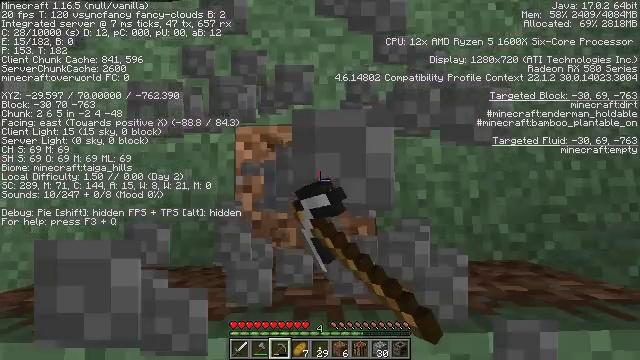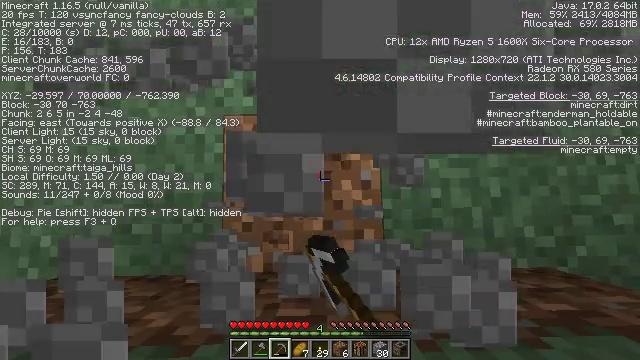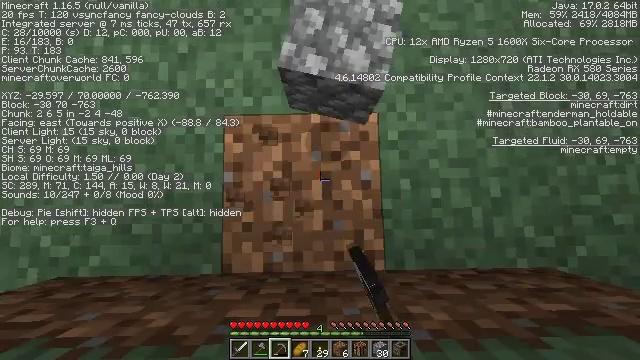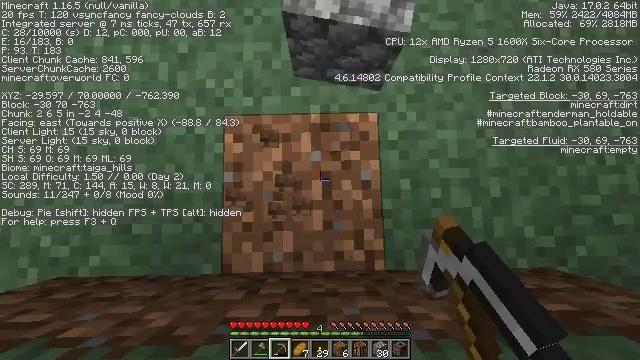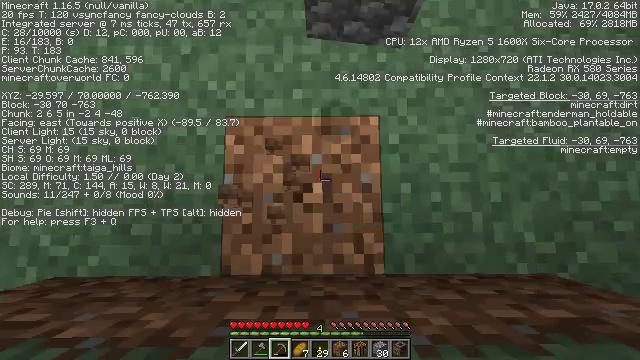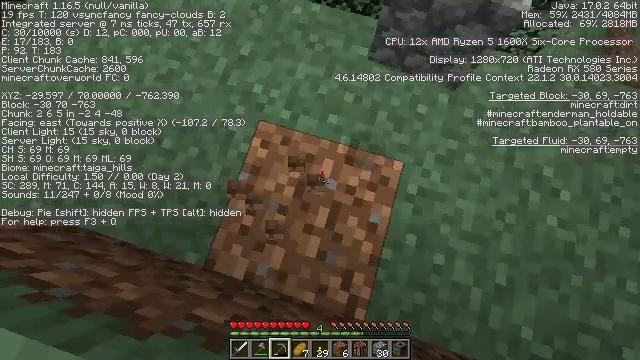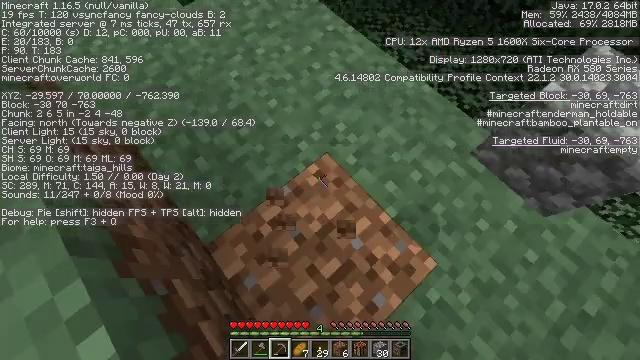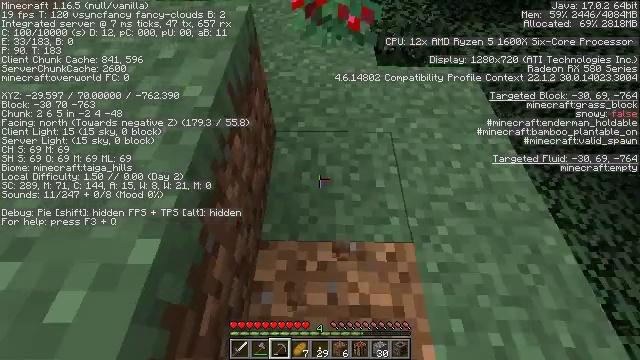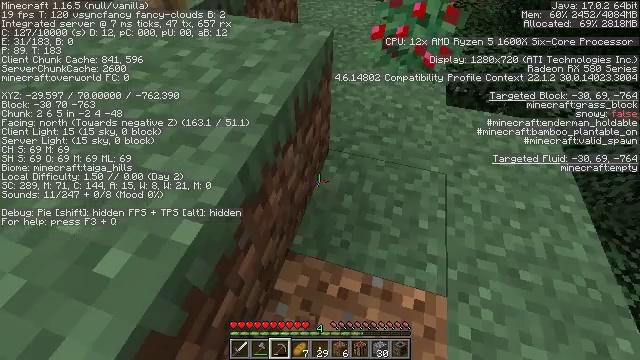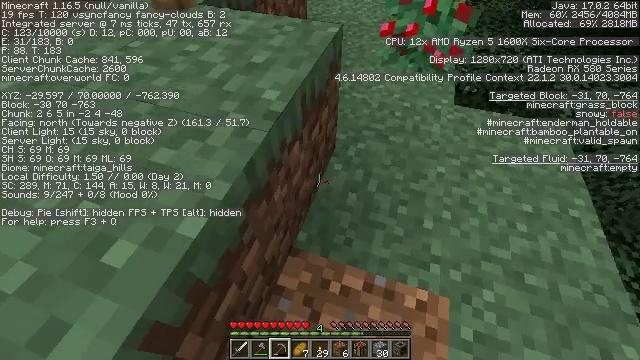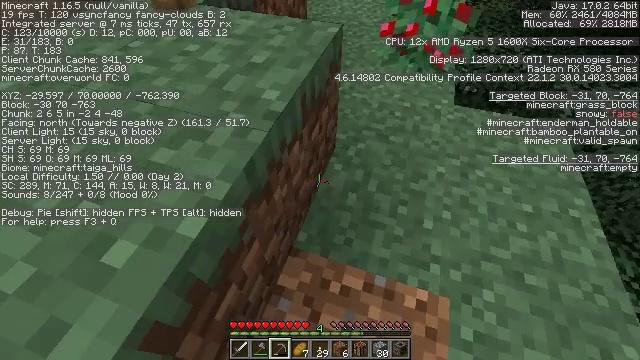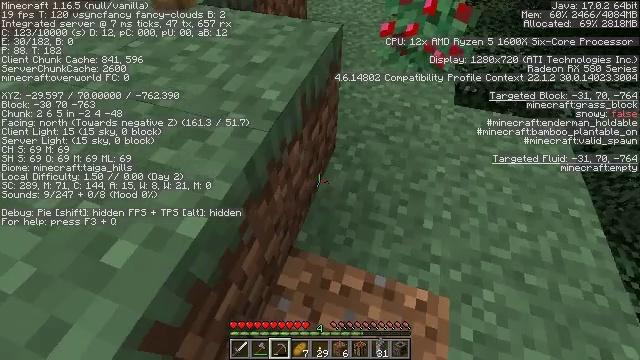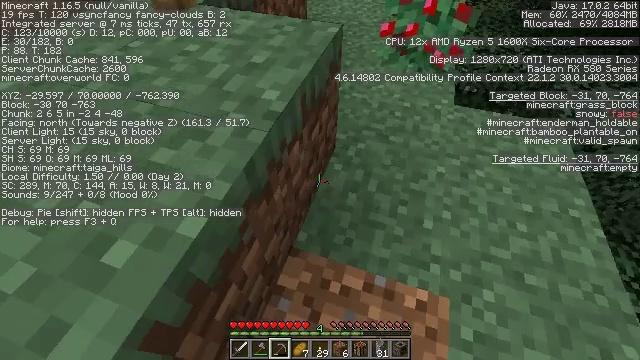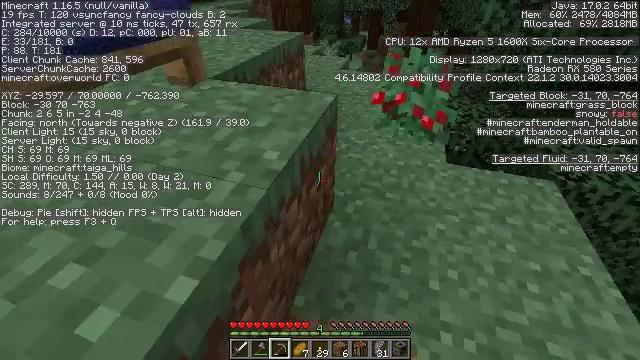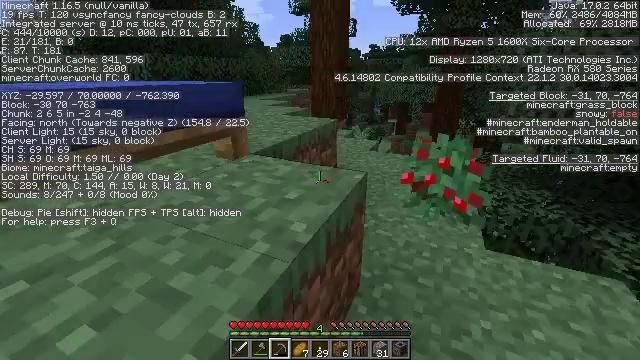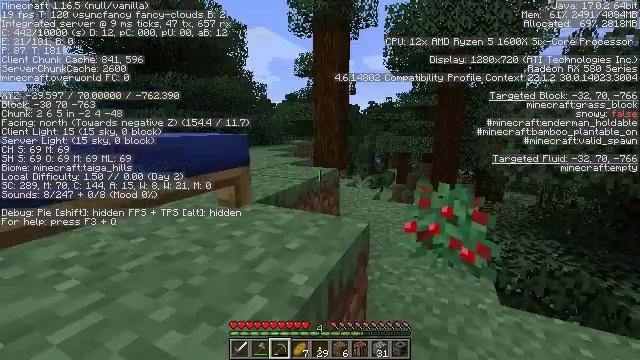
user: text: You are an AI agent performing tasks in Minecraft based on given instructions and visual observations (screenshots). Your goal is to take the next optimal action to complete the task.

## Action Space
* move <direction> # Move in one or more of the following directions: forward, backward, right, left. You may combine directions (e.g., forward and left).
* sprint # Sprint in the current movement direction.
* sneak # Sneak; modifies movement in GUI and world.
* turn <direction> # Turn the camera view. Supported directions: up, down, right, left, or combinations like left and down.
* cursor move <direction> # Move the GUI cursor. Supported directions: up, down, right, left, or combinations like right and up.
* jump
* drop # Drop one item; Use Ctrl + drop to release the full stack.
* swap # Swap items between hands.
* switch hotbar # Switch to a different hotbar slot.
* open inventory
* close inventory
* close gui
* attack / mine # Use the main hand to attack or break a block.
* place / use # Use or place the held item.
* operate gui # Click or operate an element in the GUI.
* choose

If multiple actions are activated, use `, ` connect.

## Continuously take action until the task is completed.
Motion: motion action
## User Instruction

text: Remove the blue bed from its location.
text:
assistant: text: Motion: attack / mine
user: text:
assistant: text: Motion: attack / mine
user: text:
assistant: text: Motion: attack / mine
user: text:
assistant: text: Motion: attack / mine
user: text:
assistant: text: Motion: turn left and up
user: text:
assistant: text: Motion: turn left and up
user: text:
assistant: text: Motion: turn left and up
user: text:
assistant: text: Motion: turn left and up
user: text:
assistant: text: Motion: turn left
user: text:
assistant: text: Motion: no_op
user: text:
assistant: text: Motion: no_op
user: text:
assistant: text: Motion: no_op
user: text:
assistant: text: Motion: turn up
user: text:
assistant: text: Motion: turn left and up
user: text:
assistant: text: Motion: turn up
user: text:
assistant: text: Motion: turn left and up
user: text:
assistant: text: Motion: turn left and up
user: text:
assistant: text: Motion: turn left and up
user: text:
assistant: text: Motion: turn left and up
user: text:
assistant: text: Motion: no_op
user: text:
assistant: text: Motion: no_op
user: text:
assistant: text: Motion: turn down
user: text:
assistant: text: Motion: turn left and down
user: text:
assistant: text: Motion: turn down
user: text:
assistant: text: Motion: turn down, jump
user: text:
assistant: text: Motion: move forward, turn down, jump
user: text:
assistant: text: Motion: move forward, turn left and down, jump
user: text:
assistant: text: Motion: move forward, turn left and down, jump
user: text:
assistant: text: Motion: move forward, turn left and down
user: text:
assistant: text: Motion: move forward, attack / mine